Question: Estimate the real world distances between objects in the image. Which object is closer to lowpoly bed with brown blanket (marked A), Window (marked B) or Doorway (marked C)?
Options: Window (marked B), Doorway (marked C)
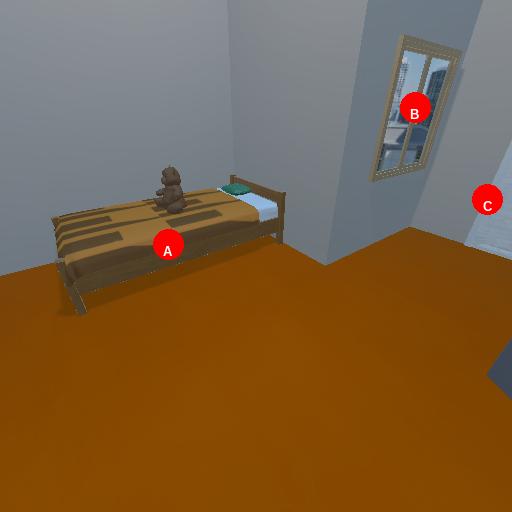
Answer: Window (marked B)